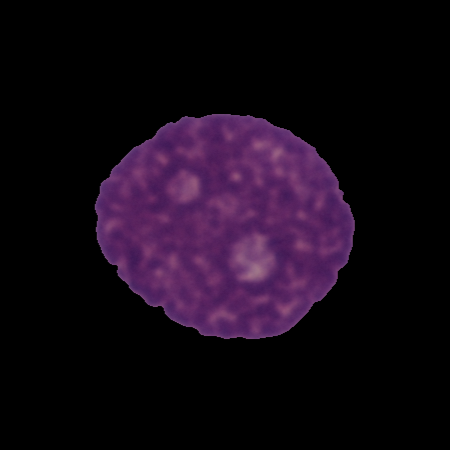
Label: cancer